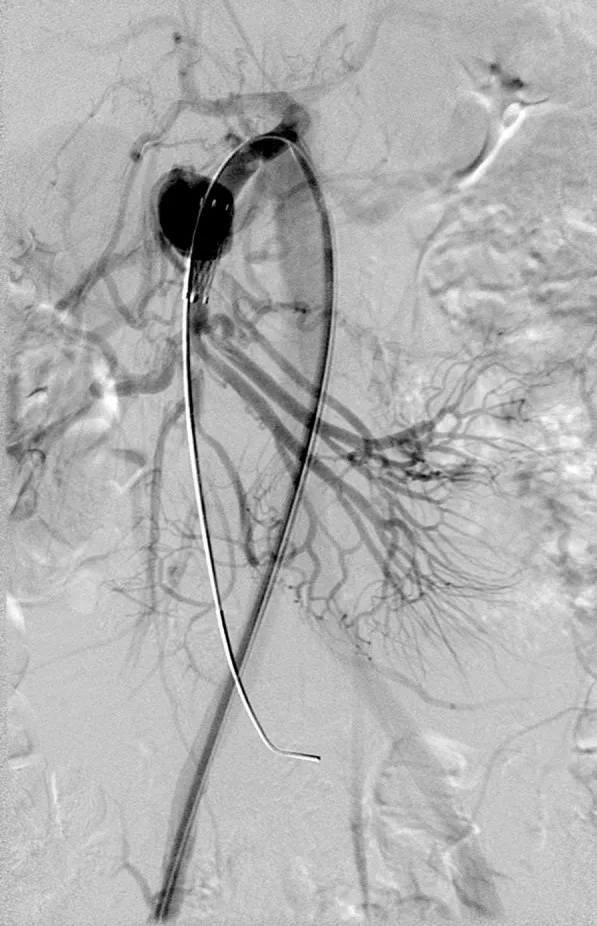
Control DSA showed persistent aneurysmal sack filling after implantation of self-expandable covered stent due to incomplete aneurysmal neck covering.
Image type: radiology (x_ray)